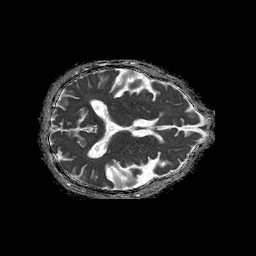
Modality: ADC
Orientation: axial
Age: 72
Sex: female
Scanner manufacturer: philips
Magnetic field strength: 1.5 T
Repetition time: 4.6 s
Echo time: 0.09059 s